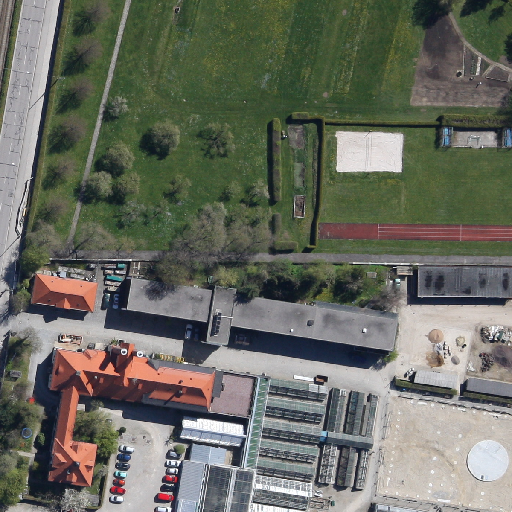
Referring expression: road